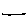
Label: line